Field crop: maize
Growth stage: 2
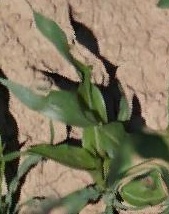
Species: maize